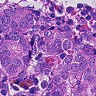
Metastatic tissue present: yes